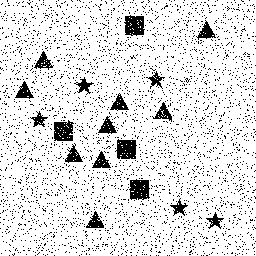
Squares: 4
Triangles: 9
Stars: 5
Total shapes: 18